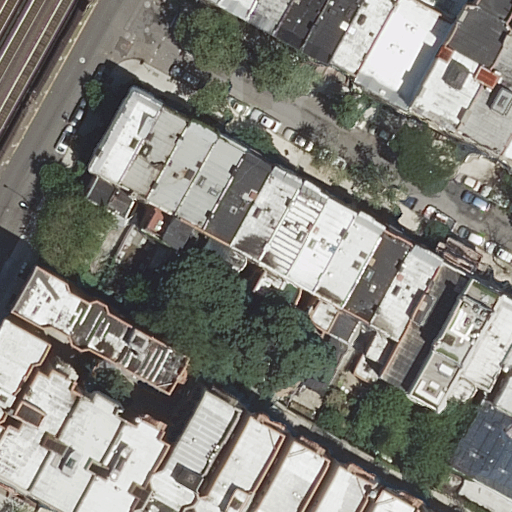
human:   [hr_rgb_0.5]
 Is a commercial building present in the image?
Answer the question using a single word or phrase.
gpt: no

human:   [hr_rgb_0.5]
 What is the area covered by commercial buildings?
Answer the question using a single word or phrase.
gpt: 0m2

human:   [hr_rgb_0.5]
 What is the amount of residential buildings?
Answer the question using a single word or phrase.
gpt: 35

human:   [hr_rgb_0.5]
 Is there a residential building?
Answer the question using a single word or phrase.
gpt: yes

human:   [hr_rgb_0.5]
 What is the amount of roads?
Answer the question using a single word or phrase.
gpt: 4

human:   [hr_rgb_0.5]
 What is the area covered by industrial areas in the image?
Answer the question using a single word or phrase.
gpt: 0m2

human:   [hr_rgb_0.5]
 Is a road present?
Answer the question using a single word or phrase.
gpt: yes

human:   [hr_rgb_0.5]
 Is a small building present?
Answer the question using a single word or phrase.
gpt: yes

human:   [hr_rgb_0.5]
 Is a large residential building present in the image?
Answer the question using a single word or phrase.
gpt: no

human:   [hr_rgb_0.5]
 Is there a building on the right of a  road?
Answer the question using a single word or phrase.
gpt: yes

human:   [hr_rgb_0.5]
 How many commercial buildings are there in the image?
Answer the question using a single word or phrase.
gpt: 0

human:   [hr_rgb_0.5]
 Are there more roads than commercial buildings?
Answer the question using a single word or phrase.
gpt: yes

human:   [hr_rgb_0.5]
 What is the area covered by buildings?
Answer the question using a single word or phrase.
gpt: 4715m2

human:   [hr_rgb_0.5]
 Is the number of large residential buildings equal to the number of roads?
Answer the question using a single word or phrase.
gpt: no

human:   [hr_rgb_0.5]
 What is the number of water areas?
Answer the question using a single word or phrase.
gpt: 0

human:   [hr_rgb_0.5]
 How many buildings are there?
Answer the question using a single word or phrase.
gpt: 35

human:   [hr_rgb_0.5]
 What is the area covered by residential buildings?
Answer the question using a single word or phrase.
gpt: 4715m2

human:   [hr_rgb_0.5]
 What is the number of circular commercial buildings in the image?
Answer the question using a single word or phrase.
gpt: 0

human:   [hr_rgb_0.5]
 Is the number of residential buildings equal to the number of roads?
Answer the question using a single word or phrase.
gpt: no

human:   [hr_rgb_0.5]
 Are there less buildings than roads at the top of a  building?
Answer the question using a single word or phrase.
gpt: no

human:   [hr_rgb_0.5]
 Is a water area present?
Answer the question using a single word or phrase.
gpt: no

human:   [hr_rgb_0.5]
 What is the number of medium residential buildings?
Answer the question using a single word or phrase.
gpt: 25

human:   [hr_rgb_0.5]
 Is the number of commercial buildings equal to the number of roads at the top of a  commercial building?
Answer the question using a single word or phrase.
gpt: yes

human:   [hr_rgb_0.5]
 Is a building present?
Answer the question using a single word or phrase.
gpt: yes

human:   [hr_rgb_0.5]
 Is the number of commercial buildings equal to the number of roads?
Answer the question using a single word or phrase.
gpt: no

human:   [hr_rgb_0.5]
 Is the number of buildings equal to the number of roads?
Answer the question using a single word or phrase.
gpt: no

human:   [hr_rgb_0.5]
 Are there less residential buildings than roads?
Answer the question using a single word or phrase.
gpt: no

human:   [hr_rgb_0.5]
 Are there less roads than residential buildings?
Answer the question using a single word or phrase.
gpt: yes

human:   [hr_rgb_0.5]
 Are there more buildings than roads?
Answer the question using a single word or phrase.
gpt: yes

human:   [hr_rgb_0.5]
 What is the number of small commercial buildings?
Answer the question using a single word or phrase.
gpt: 0

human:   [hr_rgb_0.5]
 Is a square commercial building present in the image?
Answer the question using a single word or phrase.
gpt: no

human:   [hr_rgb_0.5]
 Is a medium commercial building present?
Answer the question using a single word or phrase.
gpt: no

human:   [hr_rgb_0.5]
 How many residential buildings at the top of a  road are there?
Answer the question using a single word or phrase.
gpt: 10

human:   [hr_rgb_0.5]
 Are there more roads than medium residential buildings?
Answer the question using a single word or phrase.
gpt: no

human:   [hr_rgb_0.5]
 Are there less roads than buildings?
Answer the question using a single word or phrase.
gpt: yes

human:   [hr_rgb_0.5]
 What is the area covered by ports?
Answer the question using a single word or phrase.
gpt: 0m2

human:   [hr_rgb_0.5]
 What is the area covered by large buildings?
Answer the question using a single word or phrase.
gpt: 0m2

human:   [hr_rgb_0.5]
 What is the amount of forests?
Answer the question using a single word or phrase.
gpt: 0

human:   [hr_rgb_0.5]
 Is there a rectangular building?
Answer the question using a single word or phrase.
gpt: yes

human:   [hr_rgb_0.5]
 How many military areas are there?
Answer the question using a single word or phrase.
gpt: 0

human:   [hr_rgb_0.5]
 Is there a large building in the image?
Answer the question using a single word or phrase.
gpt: no

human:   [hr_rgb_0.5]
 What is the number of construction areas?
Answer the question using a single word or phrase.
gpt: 0

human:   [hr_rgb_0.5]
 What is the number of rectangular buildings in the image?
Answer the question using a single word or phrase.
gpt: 24

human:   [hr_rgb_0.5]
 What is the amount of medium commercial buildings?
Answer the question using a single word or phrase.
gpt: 0

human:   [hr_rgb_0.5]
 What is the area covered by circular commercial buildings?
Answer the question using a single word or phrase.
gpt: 0m2

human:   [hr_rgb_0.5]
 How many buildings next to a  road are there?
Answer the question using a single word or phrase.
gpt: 35

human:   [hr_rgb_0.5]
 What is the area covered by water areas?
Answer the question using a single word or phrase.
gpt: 0m2

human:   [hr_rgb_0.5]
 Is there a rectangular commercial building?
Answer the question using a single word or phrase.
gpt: no

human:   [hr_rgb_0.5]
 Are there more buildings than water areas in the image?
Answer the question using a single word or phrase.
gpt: yes

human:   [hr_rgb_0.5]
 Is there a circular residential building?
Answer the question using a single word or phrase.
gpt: no

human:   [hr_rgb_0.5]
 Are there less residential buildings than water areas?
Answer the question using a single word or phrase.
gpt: no

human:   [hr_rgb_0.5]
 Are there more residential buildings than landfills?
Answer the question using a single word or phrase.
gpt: yes

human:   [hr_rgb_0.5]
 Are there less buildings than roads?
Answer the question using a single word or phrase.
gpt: no

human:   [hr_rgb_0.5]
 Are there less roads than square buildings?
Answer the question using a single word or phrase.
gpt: no

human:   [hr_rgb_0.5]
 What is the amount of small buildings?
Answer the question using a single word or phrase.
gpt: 10

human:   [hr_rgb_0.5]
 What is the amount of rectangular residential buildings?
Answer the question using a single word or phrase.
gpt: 24

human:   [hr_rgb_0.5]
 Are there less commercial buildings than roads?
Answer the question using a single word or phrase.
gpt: yes

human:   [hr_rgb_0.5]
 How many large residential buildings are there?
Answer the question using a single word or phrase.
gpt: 0

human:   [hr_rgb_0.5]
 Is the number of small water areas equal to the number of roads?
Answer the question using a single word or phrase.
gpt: no

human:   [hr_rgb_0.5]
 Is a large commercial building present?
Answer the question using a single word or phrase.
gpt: no

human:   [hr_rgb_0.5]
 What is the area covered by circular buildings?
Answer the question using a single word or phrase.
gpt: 0m2

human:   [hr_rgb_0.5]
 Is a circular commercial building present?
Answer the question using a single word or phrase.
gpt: no

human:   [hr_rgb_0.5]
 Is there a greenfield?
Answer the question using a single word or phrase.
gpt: no

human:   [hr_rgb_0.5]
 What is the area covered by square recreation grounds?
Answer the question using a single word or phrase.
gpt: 0m2